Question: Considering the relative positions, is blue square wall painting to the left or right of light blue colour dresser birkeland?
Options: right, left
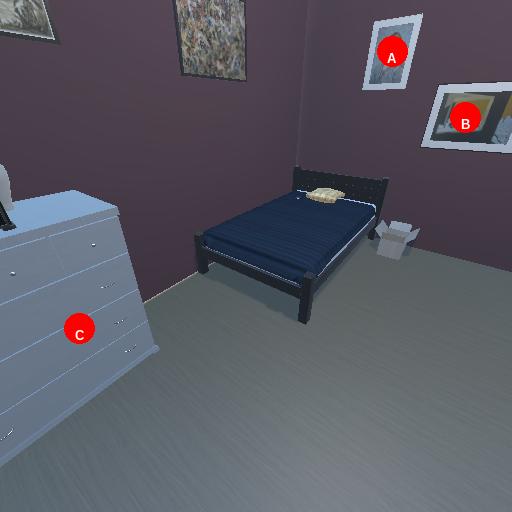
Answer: right